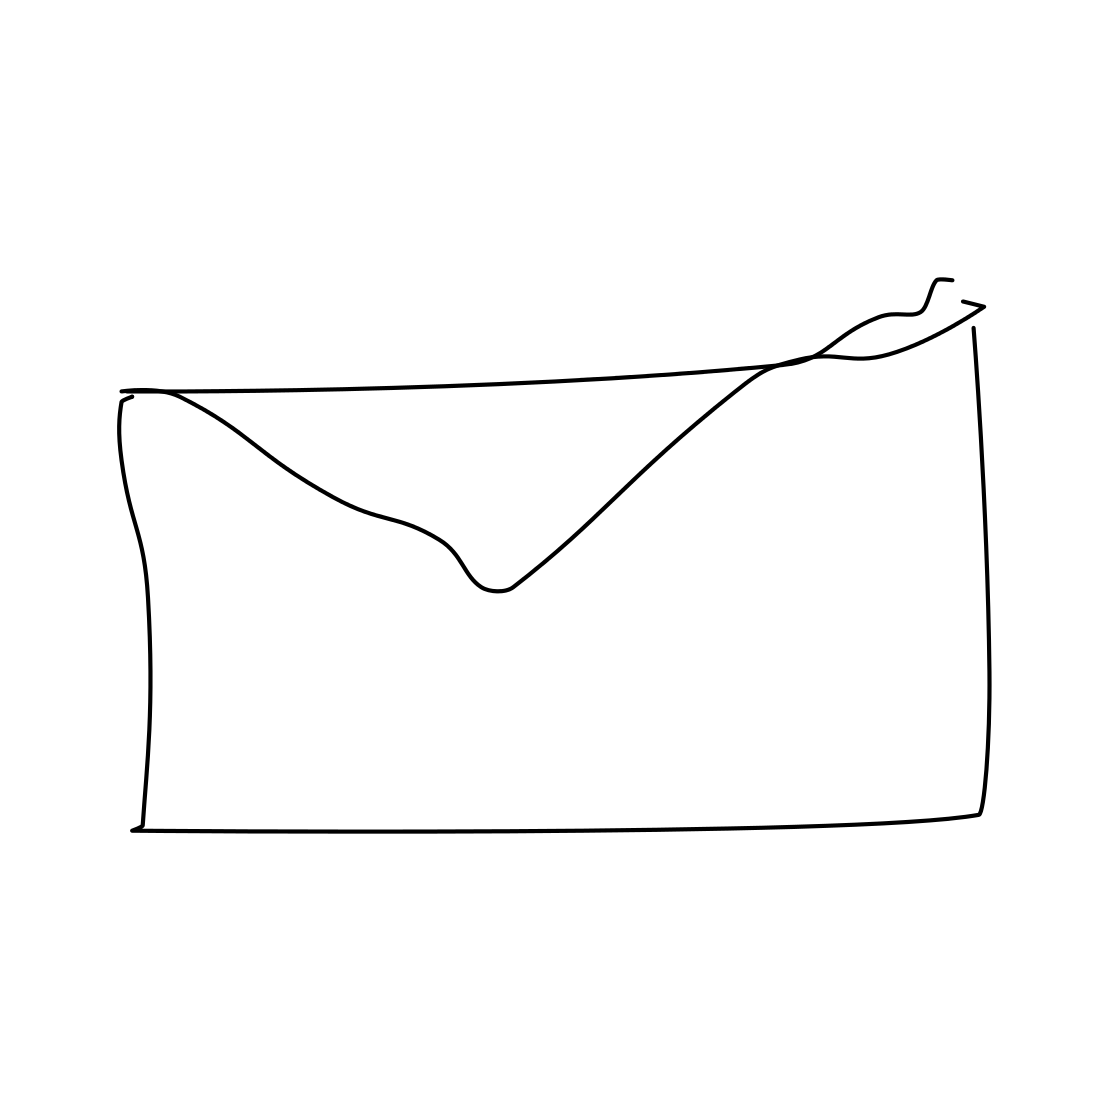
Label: envelope